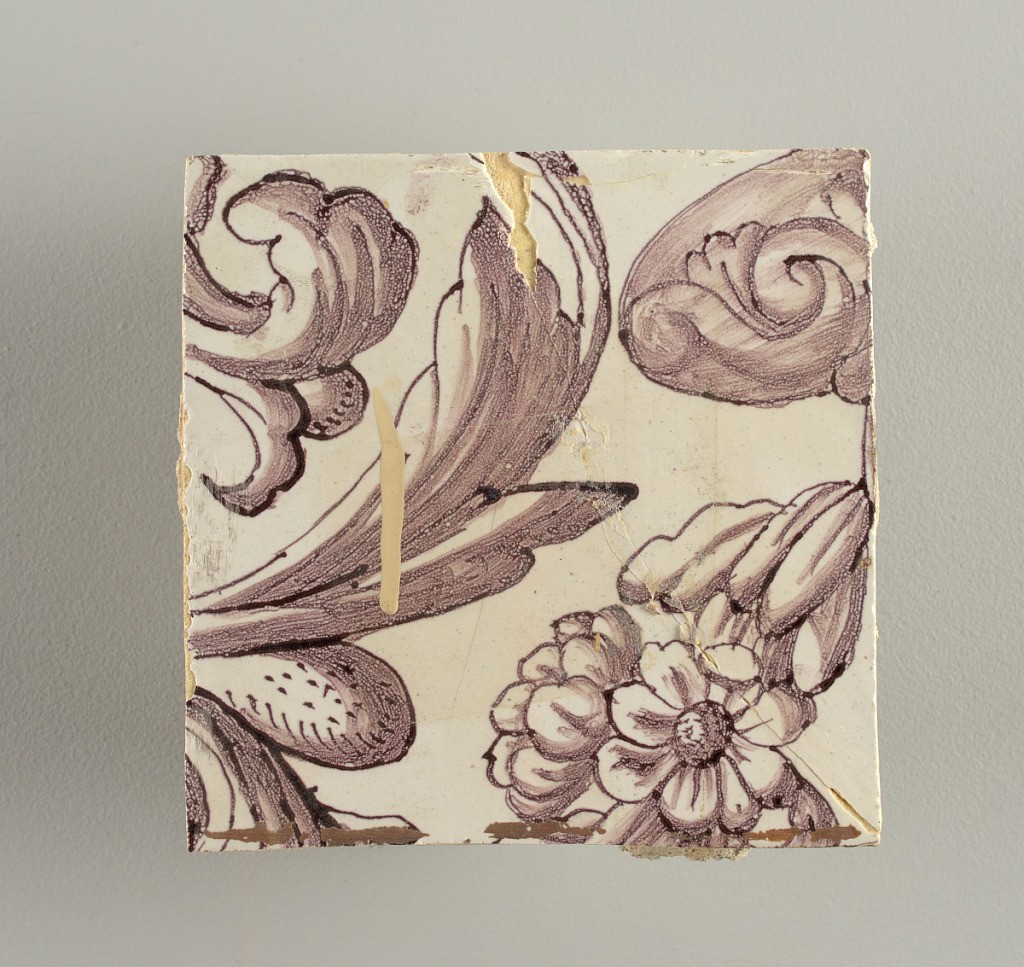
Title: Tile wall facing
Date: ca. 1725
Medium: Tin-glazed earthenware, underglaze
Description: Horizontal rectangle.  Thirty tiles wide and twenty-three tiles high with opening for fireplace eleven tiles wide and ten high.  Foliage arabesques disposed about three vertical axes from which are emphazised by urns at center and right, and at left by the figure of a standing woman carrying an infant on her arm and accompanied by two children.